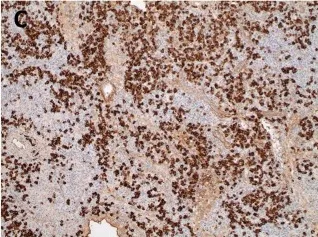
Axillary lymph node biopsy from an HIgM A-T patient. Immunohistochemical staining for IgD.
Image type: pathology (immunostaining)